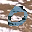
Label: 0